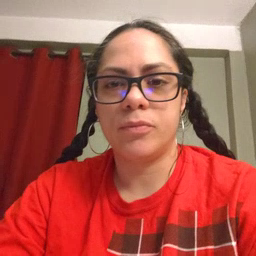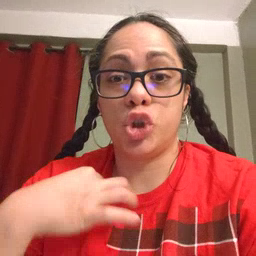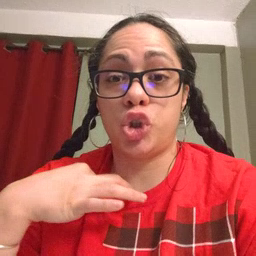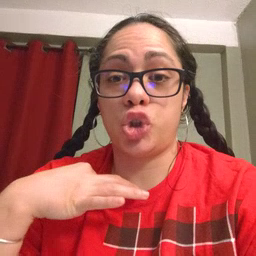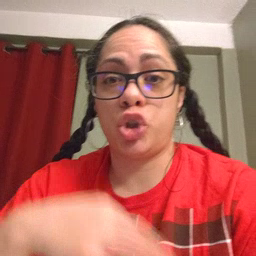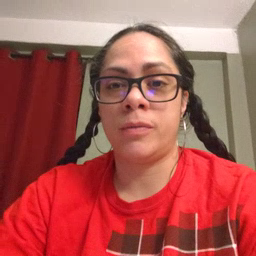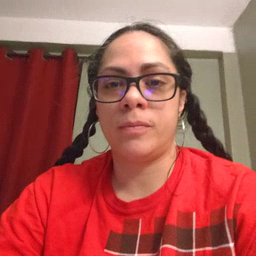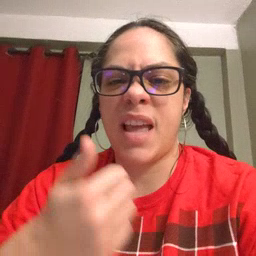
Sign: shirt